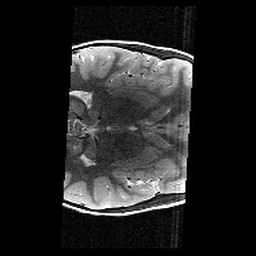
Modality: T2w
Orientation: axial
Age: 9
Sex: female
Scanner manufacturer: siemens
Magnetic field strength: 3 T
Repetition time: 9.23 s
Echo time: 0.067 s